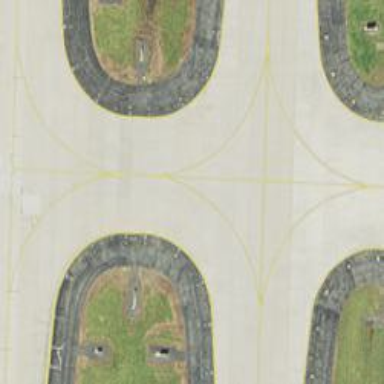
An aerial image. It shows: Image of taxiway at airport.